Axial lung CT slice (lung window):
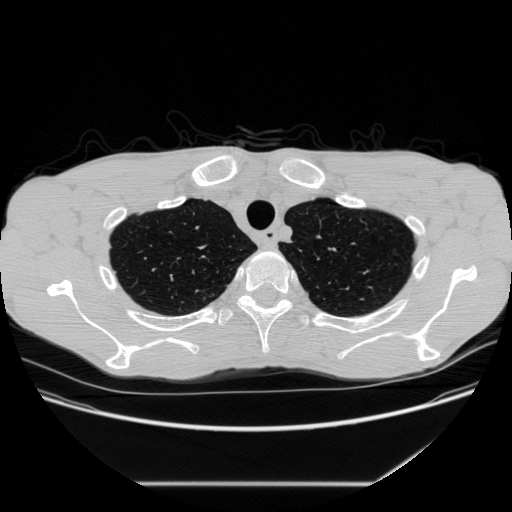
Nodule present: no